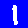
Digit: 1